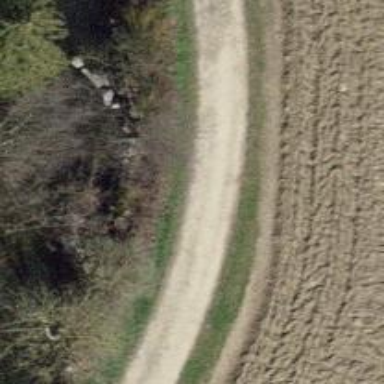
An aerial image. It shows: Compacted track with grade2 level.